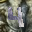
Label: 4